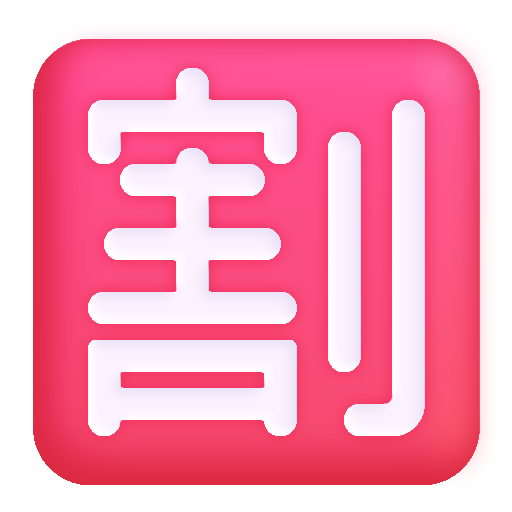
japanese discount button color